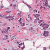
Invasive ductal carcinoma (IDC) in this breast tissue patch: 1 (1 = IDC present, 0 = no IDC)